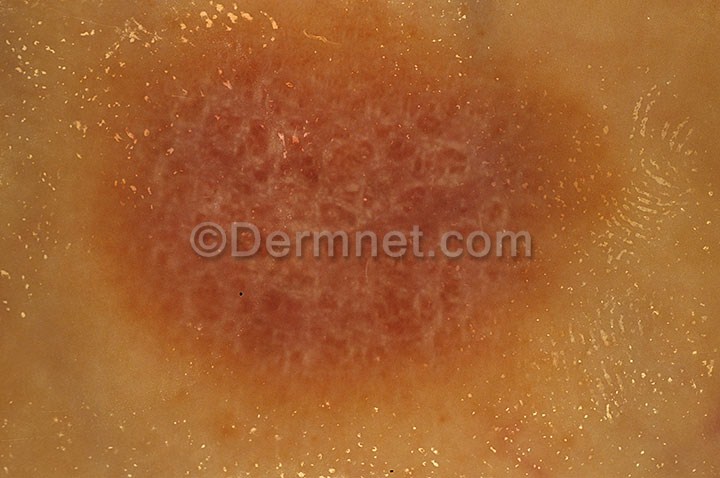
Disease: Psoriasis pictures Lichen Planus and related diseases